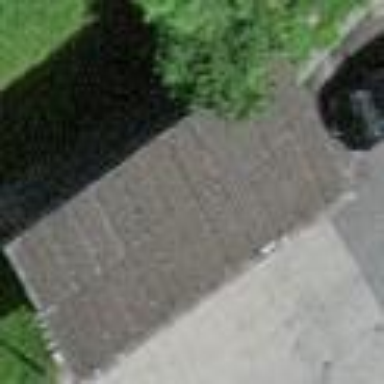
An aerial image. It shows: Shed building.